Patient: sex F, age 61
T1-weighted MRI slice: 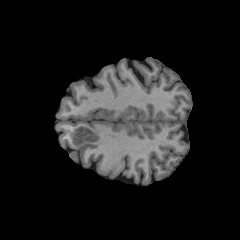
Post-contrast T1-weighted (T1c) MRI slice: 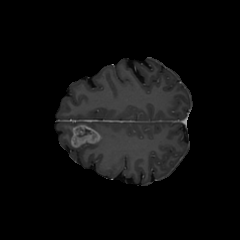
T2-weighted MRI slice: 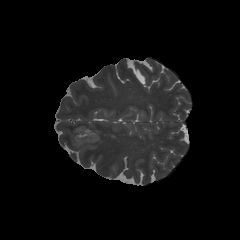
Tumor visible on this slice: yes
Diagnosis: Glioblastoma, IDH-wildtype
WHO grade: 4